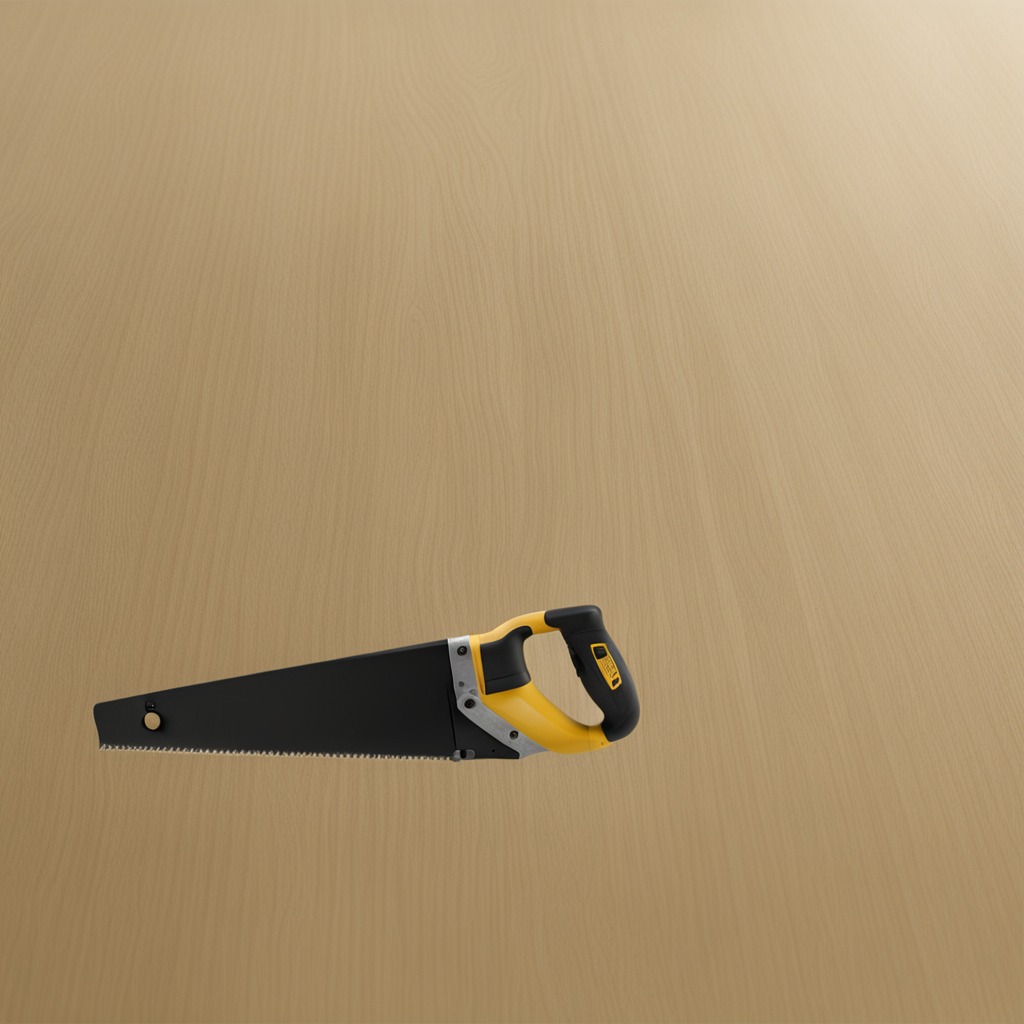
A metal saw is lying on the plywood surface.